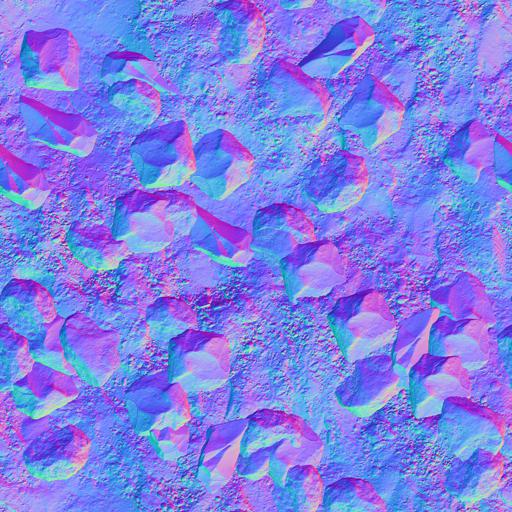
desert pebbles rocks sand stone